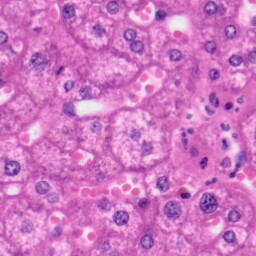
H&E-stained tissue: Liver